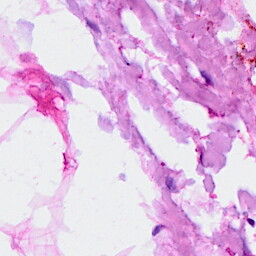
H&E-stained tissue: Breast